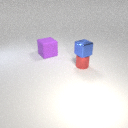
large purple rubber cube to the left of small red metal cylinder